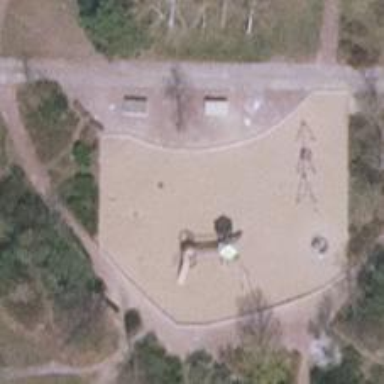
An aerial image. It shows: Playground with slide.